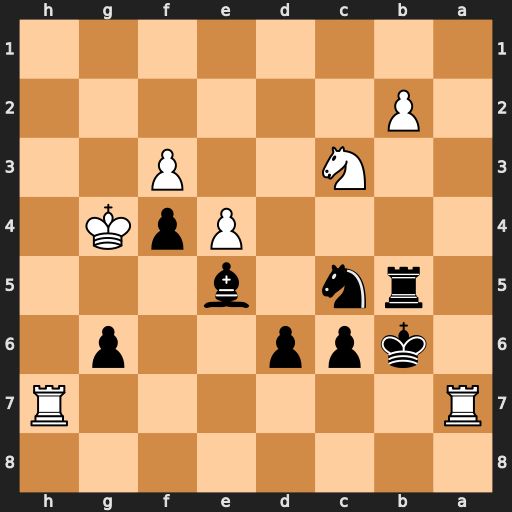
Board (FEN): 8/R6R/1kpp2p1/1rn1b3/4PpK1/2N2P2/1P6/8
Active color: b
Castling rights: -
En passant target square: -
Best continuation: Rxb2 Na4+ Nxa4